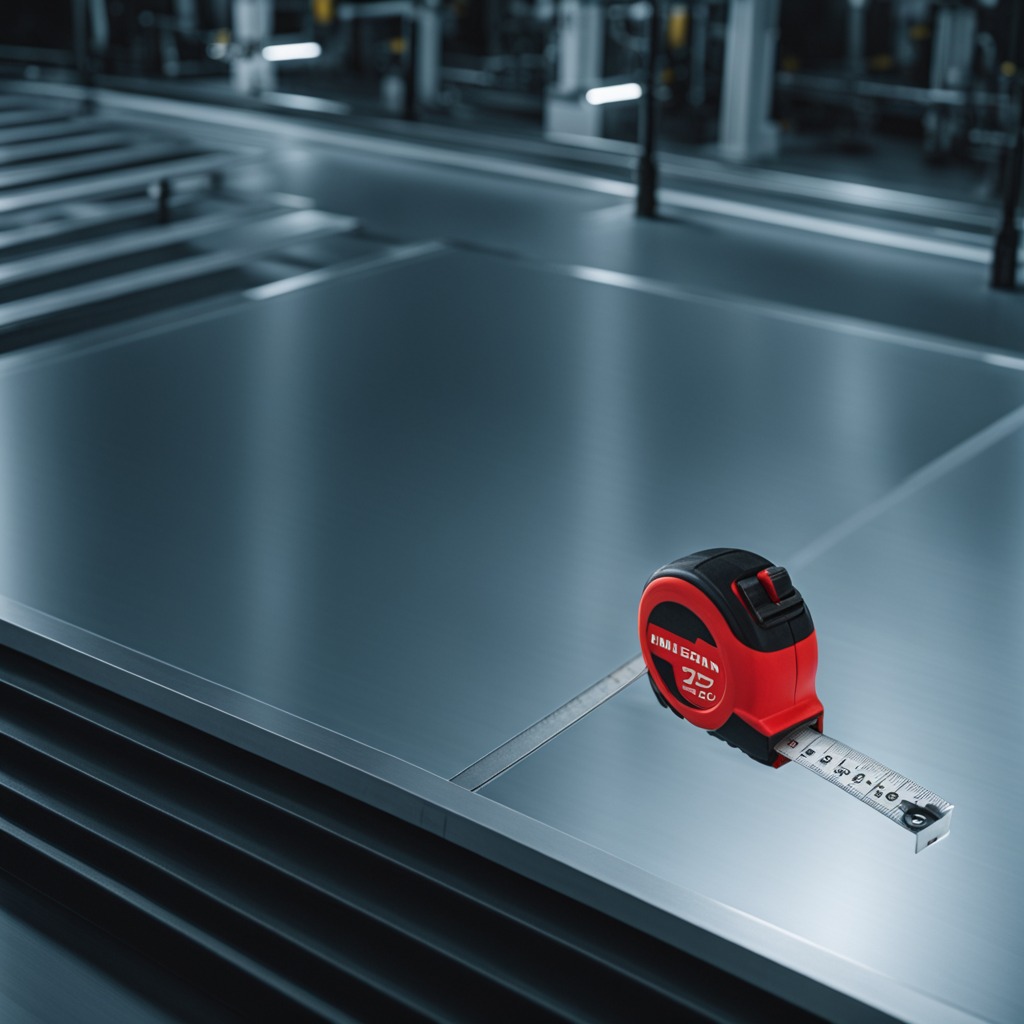
A measuring tape is lying on a metal table in a machine shop under fluorescent lights.